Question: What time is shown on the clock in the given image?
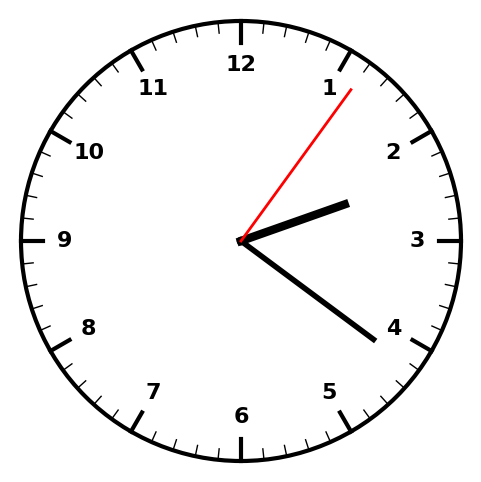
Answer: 02:21:06